Question: Can some one suggest me the best approach to prepare the architecture for Web API + MVC + Android + SQL server. Since I am new in Web Api, unable to find best approach to prepare this.
Requirement is same functionality should from both MVC and Android application.

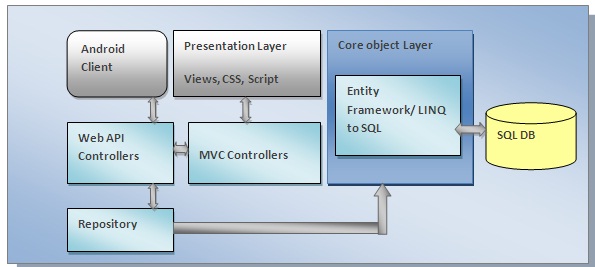
Answer: Consider Web API to be a core functionality layer. For example, if you are building shopping applications it will have "GetProducts" functionality which will return a JSON result set of the products. This Web API talks to SQL Server for the "Product Data".
Consider the MVC application and the Android application to be the clients which consume the Web API layer. For example if you you need a web page which displays all the products, you would build a MVC controller/method which will call the Web API "GetProducts" to get products list and then display it. Similarly, in the Android application if you need a screen which displays all the products data, then it will call the Web Api "GetProducts" and display the data on the screen.